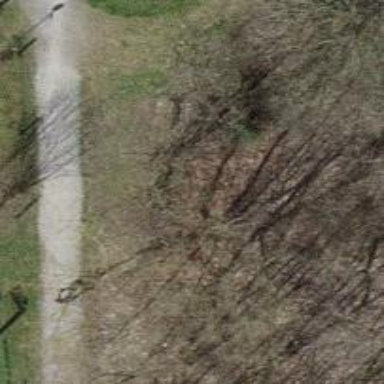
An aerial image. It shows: Bench.